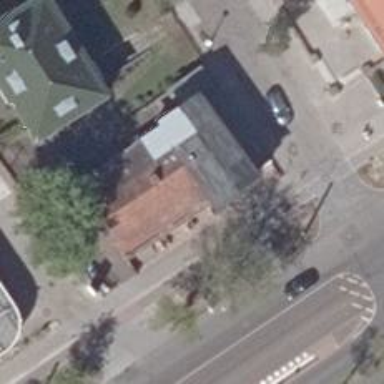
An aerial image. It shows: Restaurant.